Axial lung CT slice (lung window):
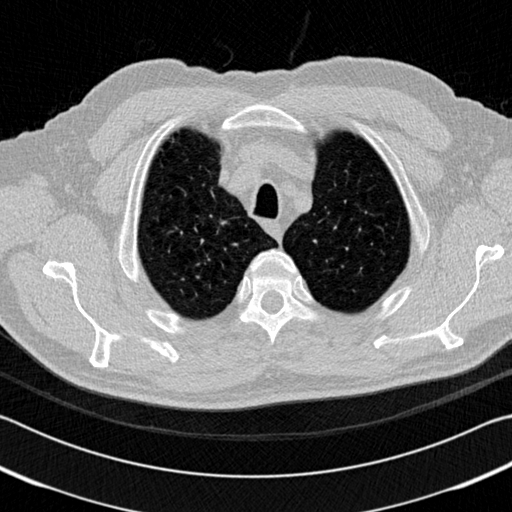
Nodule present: no